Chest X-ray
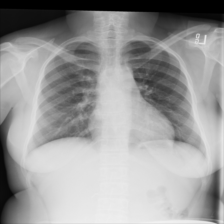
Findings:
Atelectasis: negative
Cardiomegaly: negative
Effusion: negative
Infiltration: negative
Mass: negative
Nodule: negative
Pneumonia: negative
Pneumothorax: negative
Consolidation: negative
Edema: negative
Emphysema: negative
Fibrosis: negative
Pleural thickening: negative
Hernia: negative